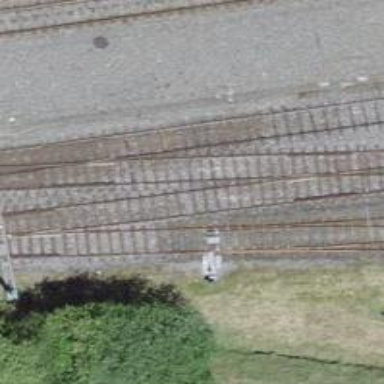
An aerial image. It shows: Railway switch.